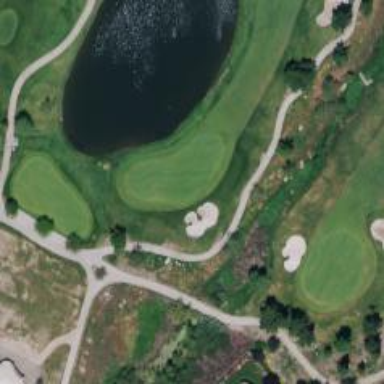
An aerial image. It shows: Golf cartpath that is also road path.